Question: I'm using Excel 2003 and I'm trying to autofill a basic formula but it's not working properly for me.

The formula I'm trying to drag accross takes the value in B2 and adds it to the previous cells value. So the value in F10 is E10+B2 etc. I entered it manually for the first 7 cells and then when I try and drag it accross it starts to reference cells C2, D2, E2 etc. when it should just stay B2.
It does this even though I highlighted a group of previous cells where B2 clearly remains the same.
How to get around this?
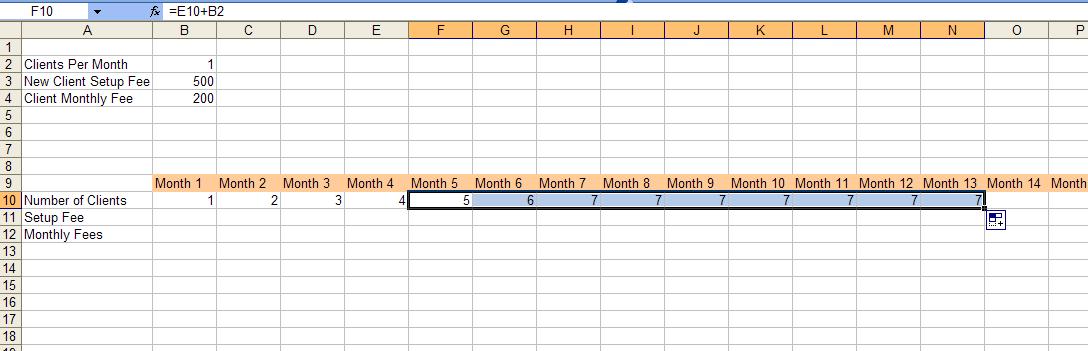
Answer: You need to tell Excel to use an absolute cell. When you copy the formula across, the E10 cell changes to F10, G10 etc. Problem is though, the B2 reference changes to C2, D2 etc. To fix, change it to $B$2 - this will prevent horizontal copying from changing the B. It will also prevent vertical copying from changing the 2.